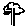
Label: tree